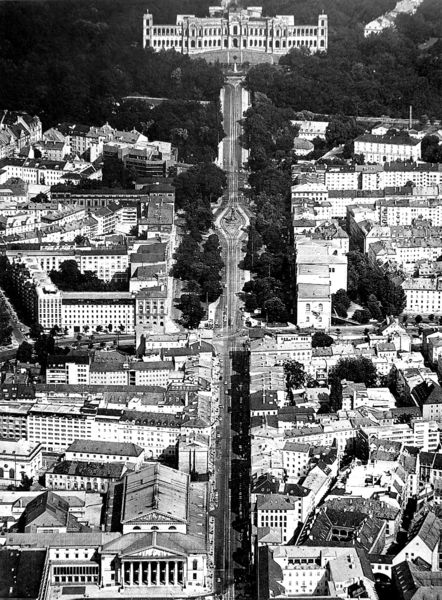
Titel: Maximilianstraße mit Maximilianeum in München, Ansicht von Westen (Foto von 1985)
Künstler: Friedrich Bürklein
Standort: München
Institution: Maximilianstraße
Schlagwörter: baum, vogel, weiß, bäume, fluss, grün, stadt, fenster, grau, schwarz, strasse, säule, säulen, dach, gebäude, haus, park, parkanlage, schloss, weg, architektur, häuser, natur, brücke, theater, front, hübsch, wald, anhöhe, garten, ansicht, fassade, anstieg, dächer, allee, luftperspektive, platz, vogelperspektive, rundbogen, luft, könig, hotel, aufsicht, foto, fotografie, luftaufnahme, photographie, stadtansicht, straßen, berlin, stolz, bayern, kreuz, münchen, draufsicht, denkmal, kreuzung, zentralperspektive, symmetrisch, schwarz weiss, demonstration, photo, residenz, portikus, isar, verkehr, schwart, zufahrt, achse, tempel, museum, fotographie, stier, riemerschmid, autos, sos, nation, forum, schinkel, boulevard, tempelfront, königsbau, nationaltheater, bürklein, landtag, maximilianstrasse, prachtstrasse, bayerisches nationalmuseum, maximilianeum, heinrich, maximilian ii., maximiliansstil, riedel, semper, siegessäule, denkmäler, blockrandbebauung, luftbild, königreich, lehel, urbanistik, effner, wettbewerb, altstadt, hochhäuser, residenztheater, max joseph platz, könig maximilian ii., könig von bayern, häsuer, alte münze, altstadtring, ausfallstrasse, bildungsproteste, bnm, bogenhausen, demo gegen studiengebühren, gucci, haidhausen, hauptpost, hauptstadt, heilmann und littmann, heinrich hübsch, hochufer, häusermeer, in welchem style sollen, isarauen, isarbrücke, isarbrücken, isarhochufer, kammerspiele, königreich bayern, marstallplatz, maxanlagen, maximiliansanlagen, maxmonument, modegeschäfte, rundbogenstil, scb, staatstheater, stadtbäche, stadtgrün, stille demo, vierjahreszeiten, völkerkundemuseum, maximiliansstrasse, viertel, avenue, chaussee, blocks, säulne, mueum, prinzregntenstrasse